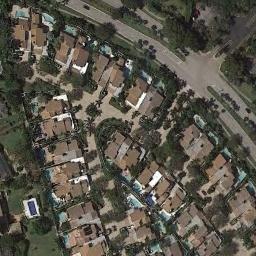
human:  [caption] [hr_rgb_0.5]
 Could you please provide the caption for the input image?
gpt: The dense residential is on the grass next to some trees .

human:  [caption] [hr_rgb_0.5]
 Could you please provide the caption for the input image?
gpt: In densely populated areas there are many roads and densely arranged houses and trees of varying sizes and shapes as well as large lawns .

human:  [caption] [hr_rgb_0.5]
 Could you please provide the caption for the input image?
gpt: Most of the houses are rectangular .

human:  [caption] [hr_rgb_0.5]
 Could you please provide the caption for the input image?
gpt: A dense residential area has lots of medium residences arranged neatly .

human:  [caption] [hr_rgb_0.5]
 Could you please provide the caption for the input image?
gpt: There are many brown buildings arranged neatly on dense residential area .